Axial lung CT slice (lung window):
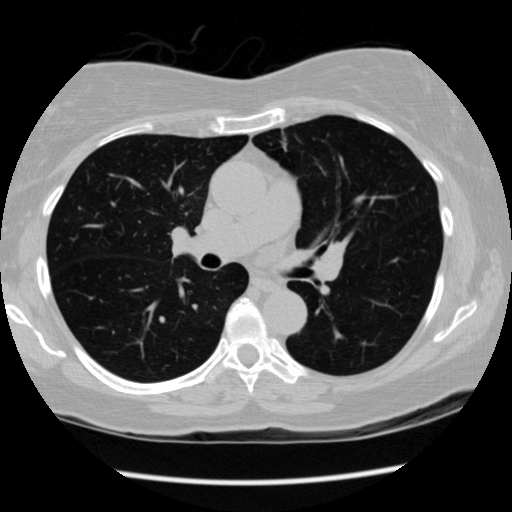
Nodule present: no